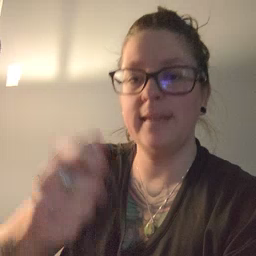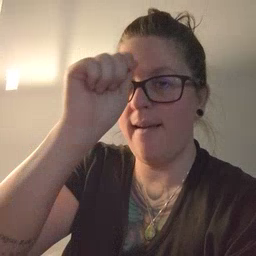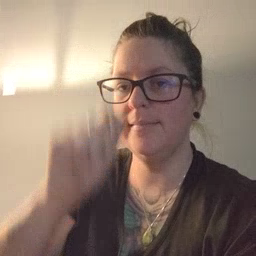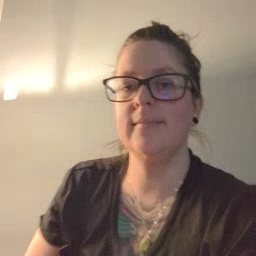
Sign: hat